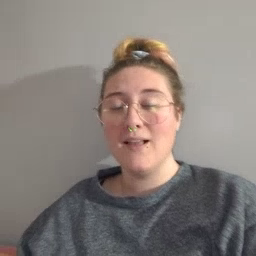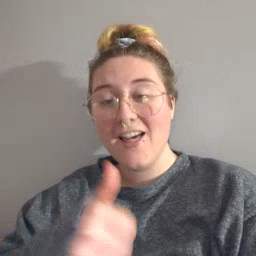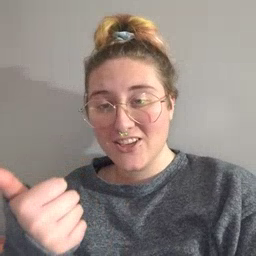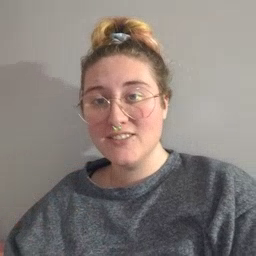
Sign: another